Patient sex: M
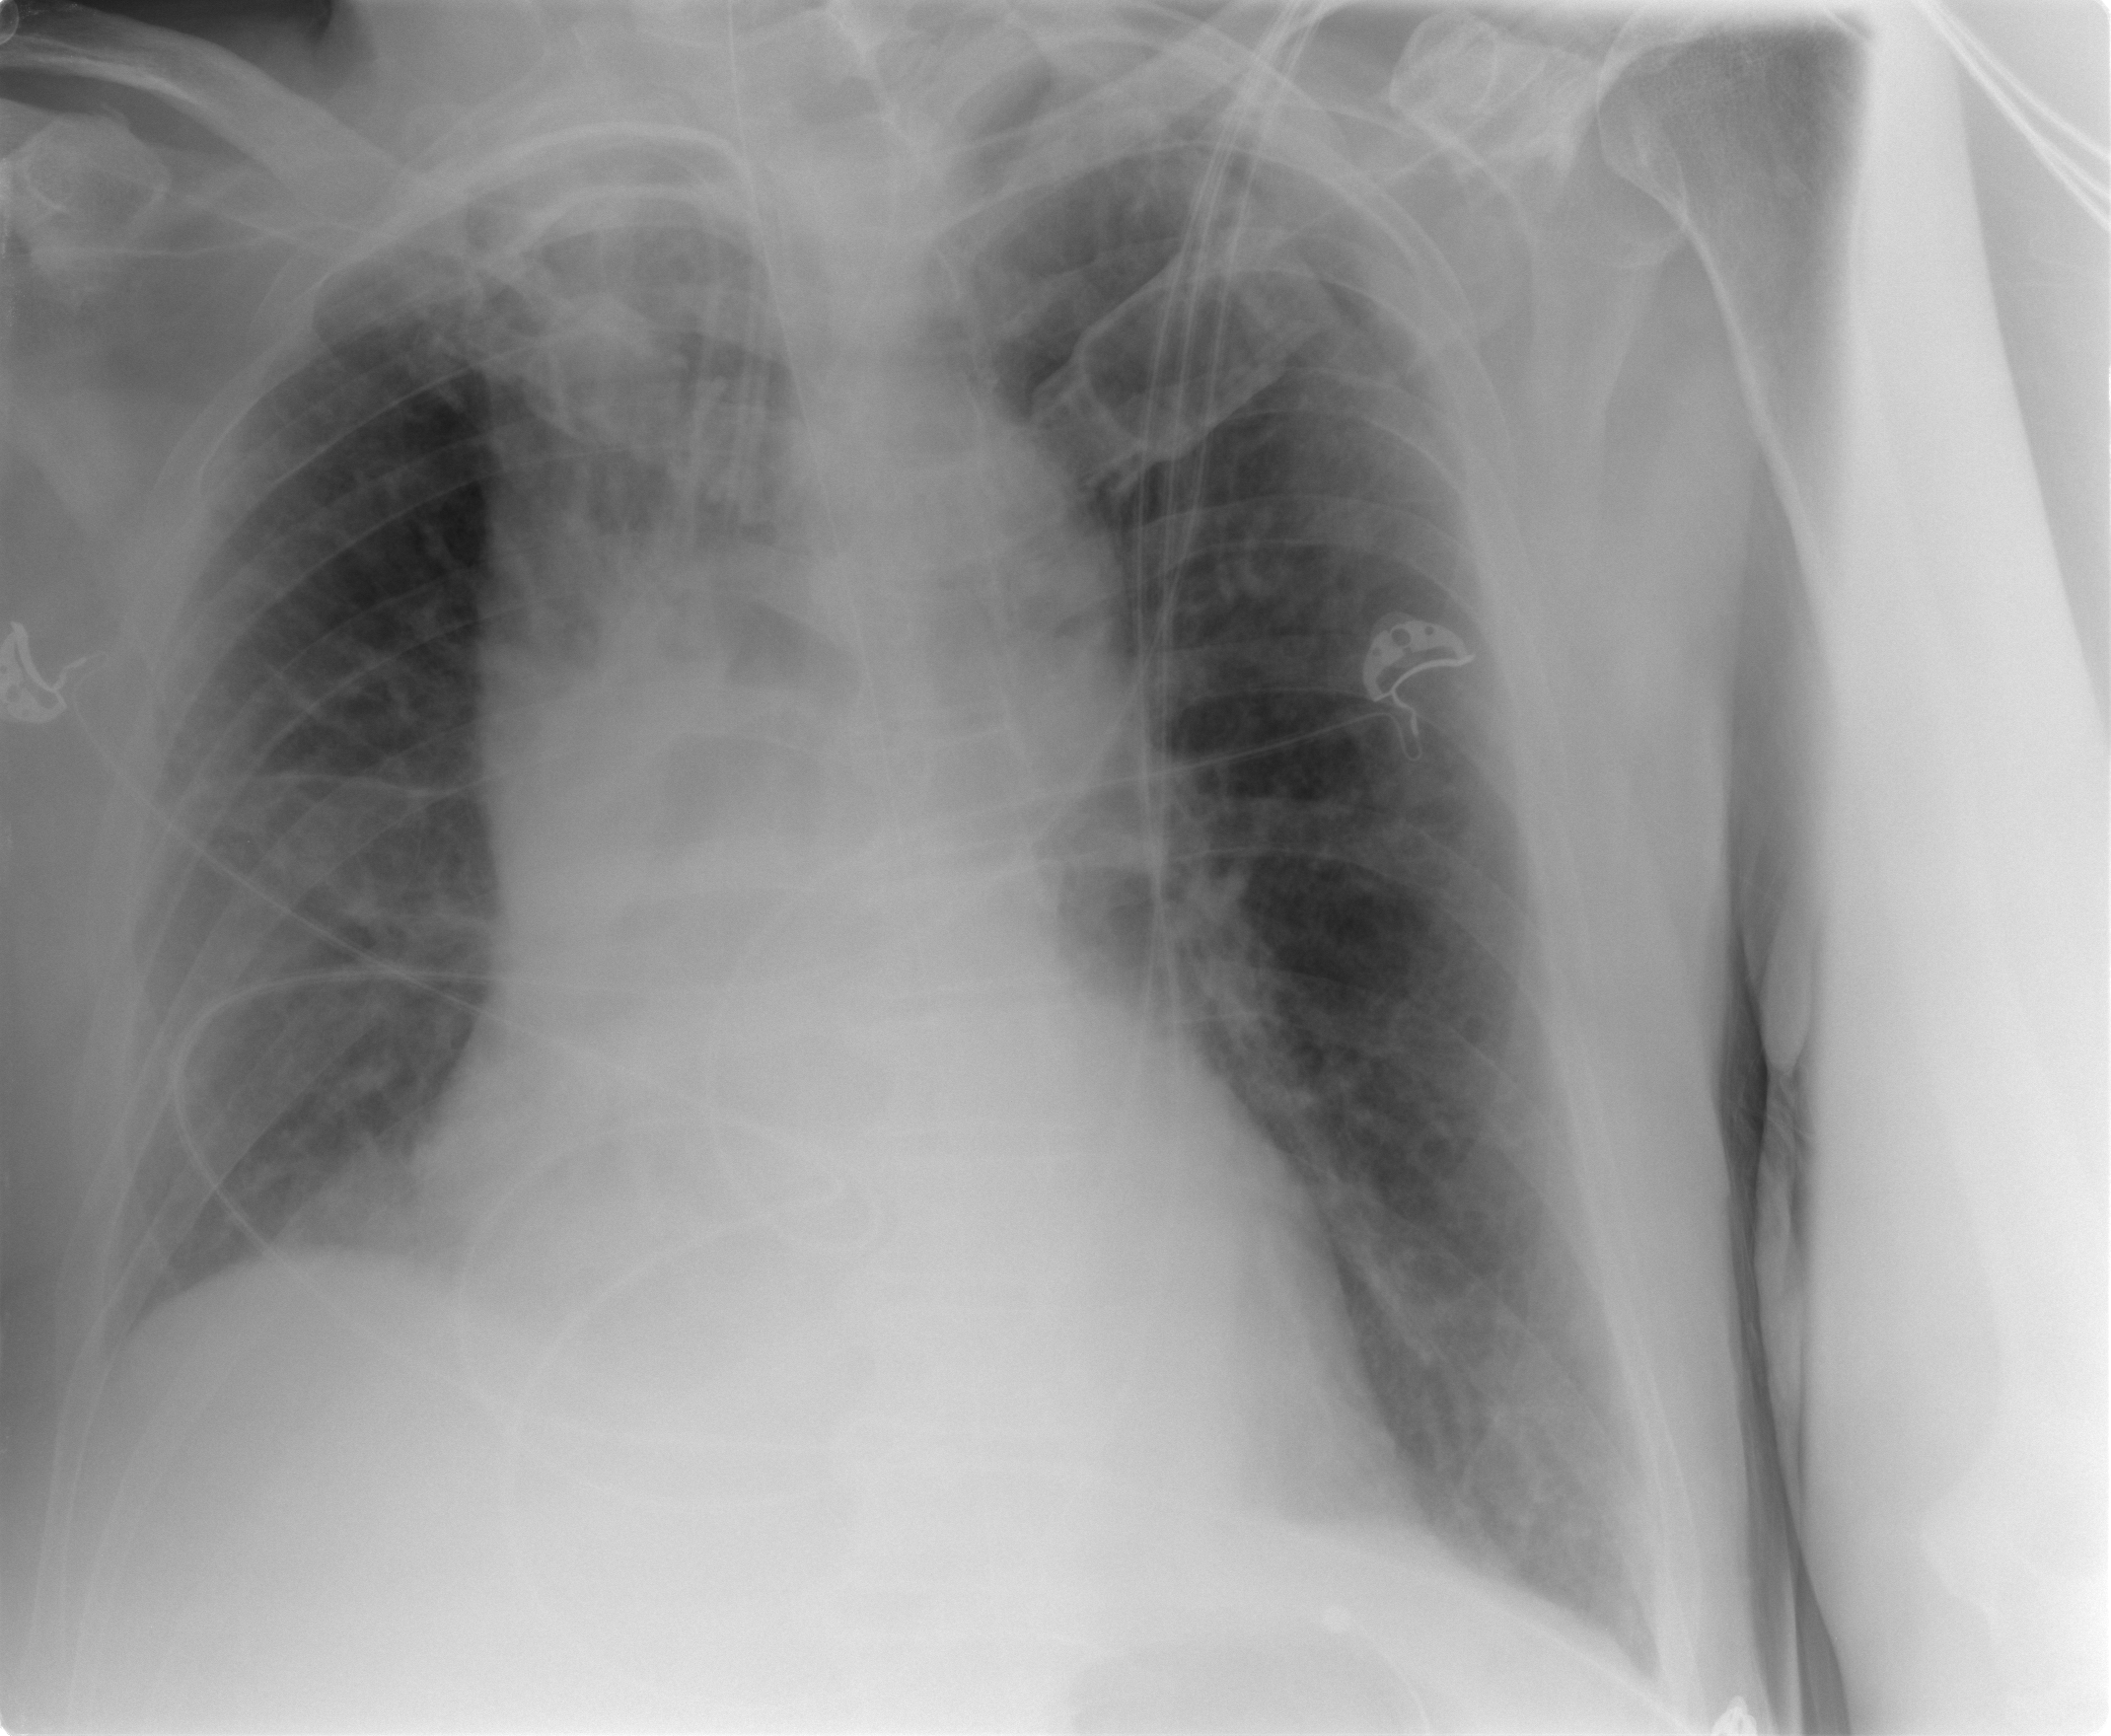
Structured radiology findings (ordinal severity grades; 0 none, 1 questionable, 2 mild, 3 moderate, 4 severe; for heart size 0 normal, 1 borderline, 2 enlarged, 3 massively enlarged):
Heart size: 2
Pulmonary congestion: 2
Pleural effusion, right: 0
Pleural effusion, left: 0
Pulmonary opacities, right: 2
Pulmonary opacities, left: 0
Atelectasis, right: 2
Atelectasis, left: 0